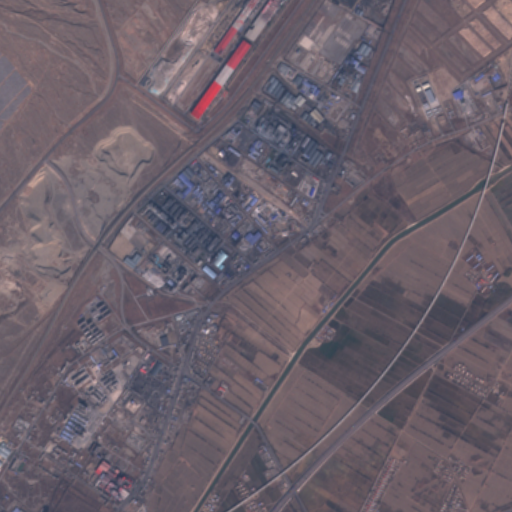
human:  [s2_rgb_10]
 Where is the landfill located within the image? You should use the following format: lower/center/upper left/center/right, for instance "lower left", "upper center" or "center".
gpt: The landfill is located in the center left of the image.
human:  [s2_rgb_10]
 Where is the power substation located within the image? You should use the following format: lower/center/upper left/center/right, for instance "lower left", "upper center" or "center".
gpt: The power substation is located in the lower left of the image.
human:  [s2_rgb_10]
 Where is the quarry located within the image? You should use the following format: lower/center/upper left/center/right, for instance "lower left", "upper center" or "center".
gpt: The quarry is located in the upper left of the image.
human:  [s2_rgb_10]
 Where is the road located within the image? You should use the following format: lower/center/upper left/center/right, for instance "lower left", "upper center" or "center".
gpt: There is no road in the image.